Question: When submitting a form using jQuery and AJAX, I am getting a 403 error on my returned HTML that contains an 'IMG'tag.
Here's the code that I'm using to submit the form:
'''
// Add a new personality to the quiz
$('form#personality_editor').submit(function(e) {
e.preventDefault();
// Submit the form with jQuery Form plugin to handle attachments
$(this).ajaxSubmit({
dataType: "json",
resetForm: true,
beforeSend: function() {
// Show the loading spinner
$('img#personality_loader').show();
},
success: function(add_personality_response) {
// Hide the image loader
$('img#personality_loader').hide('fast');
if (add_personality_response["success"] == "true") {
// Create a new personality in the list of personalities
$('div#quiz_personalities').append(add_personality_response["personality_html"]);
// Add the personality to list of hidden personalities
AddRemovePersonality(add_personality_response["personality_id"], "add");
// Set the focus on to personality name
$('input#new_personality_name').focus();
// Show or hide the no personalities notice
ShowHideNoPersonalitiesNotice();
alert("Success");
}
},
error: function() {
alert("There was an error adding personality");
}
});
});
'''
Here's the full JSON response that I'm getting back from the code:
'''
{"success":"true","personality_id":191,"personality_name":"Avril Lavigne","personality_image":"191avril.jpg","personality_html":"<div class="personality_wrapper" data-personality-id="191"><img src="images\/personalities\/personality_images\/192avril.jpg" class="personality_image_small" \/><div class="personality_info"><div class="personality_name" title="Kjh">Kjh<\/div><div class="personality_options"><a href="#" class="personality_option personality_edit">Edit<\/a><a href="#" class="personality_option personality_delete">Delete<\/a><\/div><\/div><\/div>"}
'''
It is the 'personality_html' that I am adding to the DOM using the '.append()' function of jQuery.
This problem is occurring in Internet Explorer, because it is working in Chrome.
The image is uploading fine to my server at the location 'images/personalities/personality_images/192avril.jpg'.
The response that I'm getting back from the page is:
'''
<!DOCTYPE HTML PUBLIC "-//IETF//DTD HTML 2.0//EN">
<html><head>
<title>403 Forbidden</title>
</head><body>
<h1>Forbidden</h1>
<p>You don't have permission to access /&quot;images//personalities//personality_images//192avril.jpg/&quot;
on this server.</p>
</body></html>
'''
Is it something to do with the escaped data being passed from my page? I am using 'json_encode()' before I 'echo' it in response.
Here's the view from the Developer tools in IE:

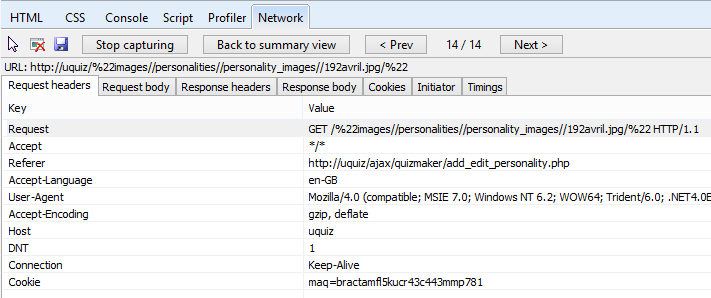
Answer: You are most likely trying to parse JSON to a JavaScript object twice.
Since for the '.ajaxSubmit()' call you have already designated that the response data type is JSON, jQuery will automatically parse the response into a JavaScript object for you (it would also do this if the response 'Content-Type' is 'application/json', regardless of whether you had specified 'dataType' or not).
This means that inside the success callback, 'add_personality_response1' will already be a JavaScript object. Yet you are trying to '$.parseJSON' it a second time:
'''
var add_personality_response = $.parseJSON(add_personality_response1);
'''
I 'm not quite sure if removing this line will solve the problem immediately, but it's definitely how you have to start.